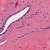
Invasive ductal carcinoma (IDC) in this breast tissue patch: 0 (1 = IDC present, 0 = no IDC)